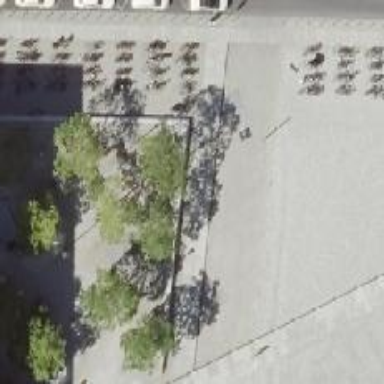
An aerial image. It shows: Bicycle rental service.